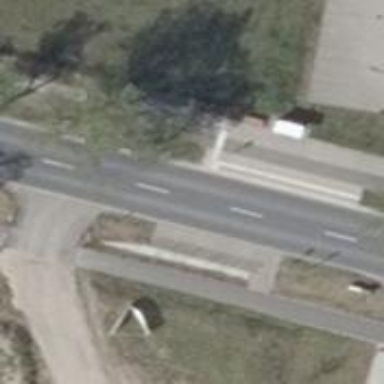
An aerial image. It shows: Public transport stop position.